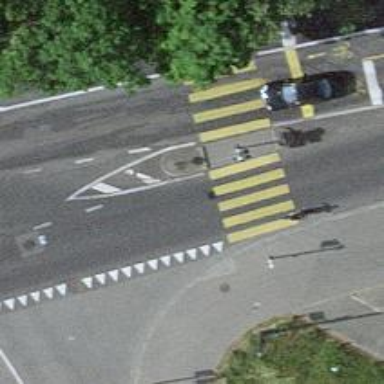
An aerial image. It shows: Kerb serving as barrier.